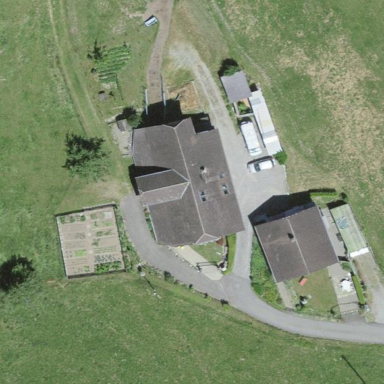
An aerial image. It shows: Farm building with half-hipped roof shape.